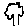
Label: tree